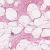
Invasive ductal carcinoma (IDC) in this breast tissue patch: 0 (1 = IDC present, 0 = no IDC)